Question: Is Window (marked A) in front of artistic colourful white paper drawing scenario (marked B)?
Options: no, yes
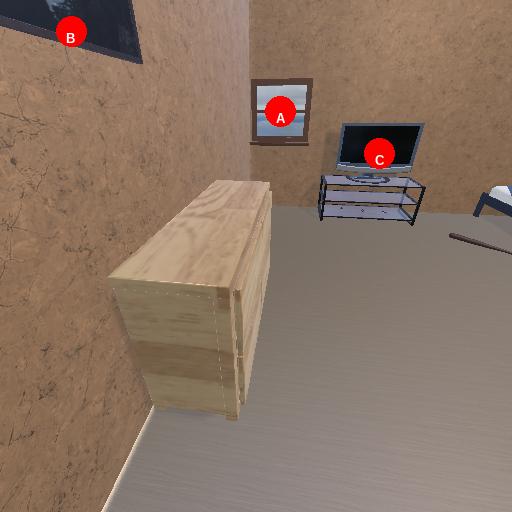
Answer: no